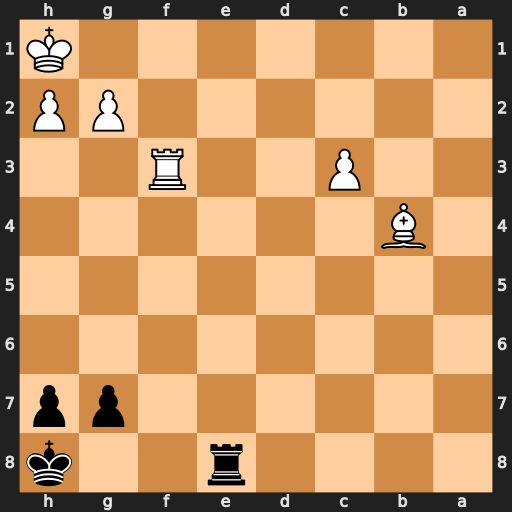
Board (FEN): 4r2k/6pp/8/8/1B6/2P2R2/6PP/7K
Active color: b
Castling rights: -
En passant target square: -
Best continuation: Re1+ Rf1 Rxf1#